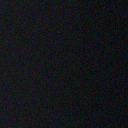
Screen state: off